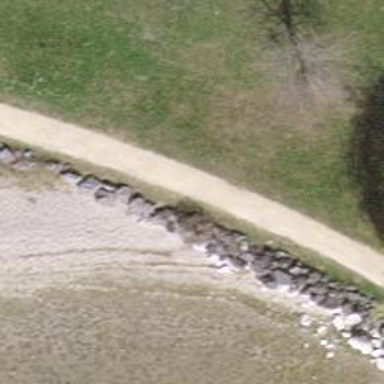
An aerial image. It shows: Path.